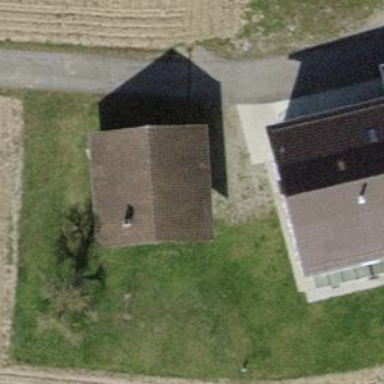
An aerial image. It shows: Gabled roof on farm auxiliary building.